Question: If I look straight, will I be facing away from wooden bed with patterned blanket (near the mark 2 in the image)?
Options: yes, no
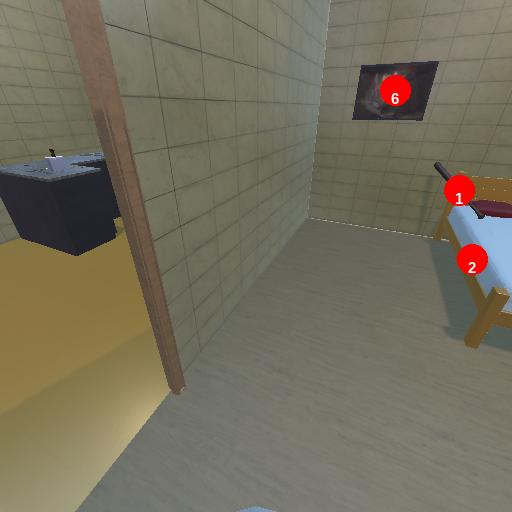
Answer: yes